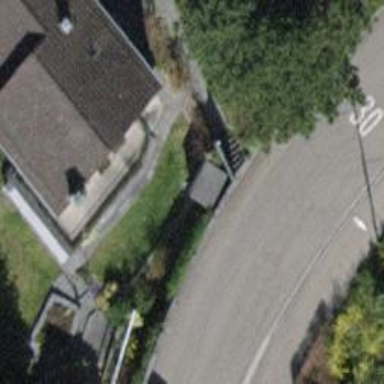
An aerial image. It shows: Set of steps on the road.